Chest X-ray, PA view. Patient: 55 years old, sex M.
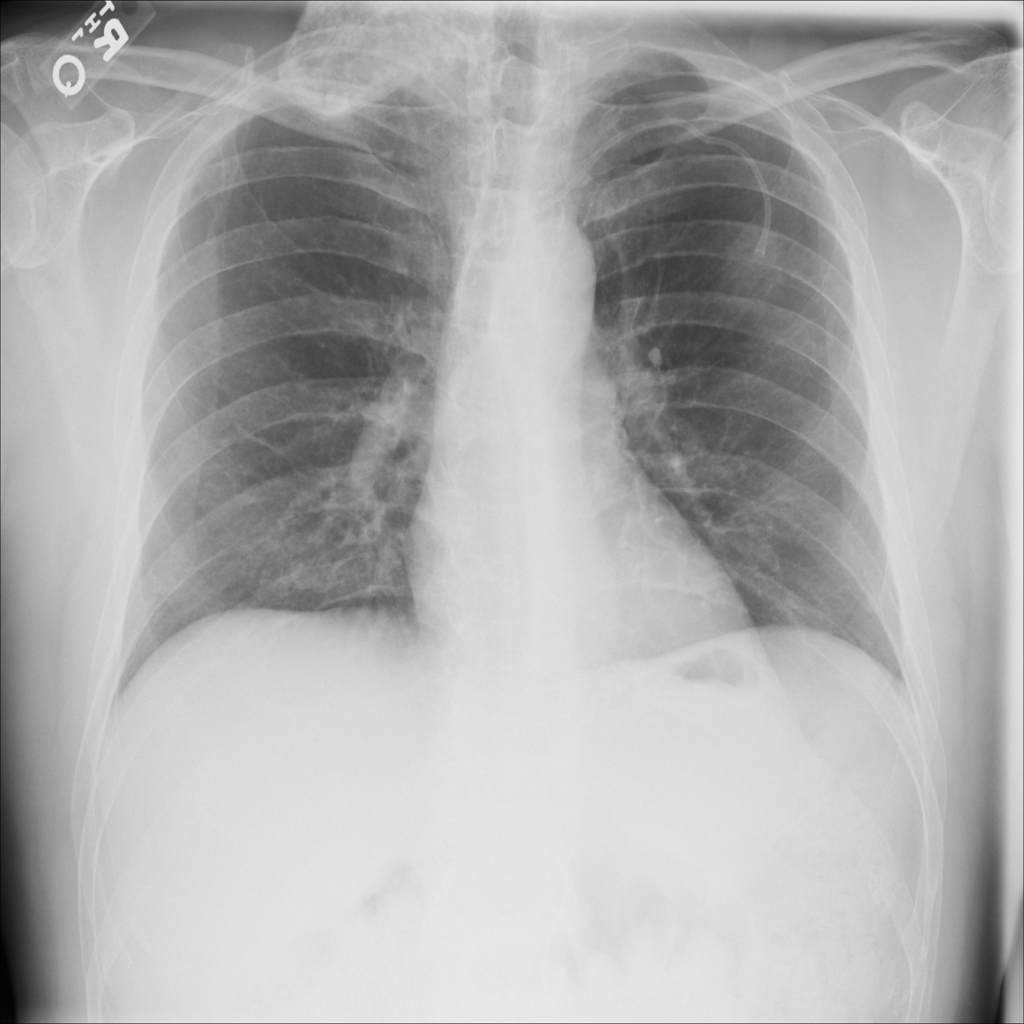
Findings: No Finding